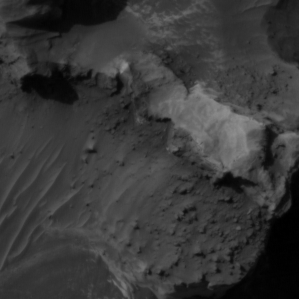
Label: non_frost